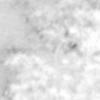
Label: no_change